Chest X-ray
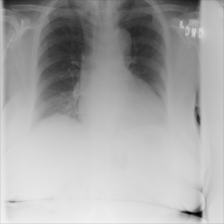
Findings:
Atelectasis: negative
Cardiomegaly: positive
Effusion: negative
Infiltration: negative
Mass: negative
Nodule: negative
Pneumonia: negative
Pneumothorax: negative
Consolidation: negative
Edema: negative
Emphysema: negative
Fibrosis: negative
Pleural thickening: negative
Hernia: negative